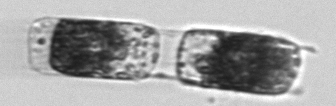
Label: Hemiaulus